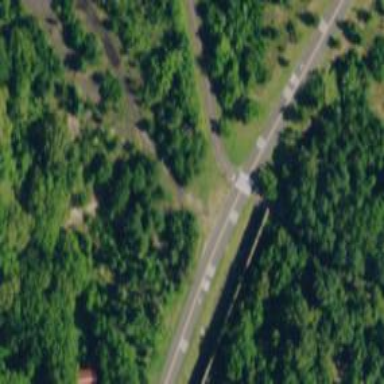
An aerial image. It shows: Zebra crossing on the road.